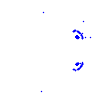
Particle: pion